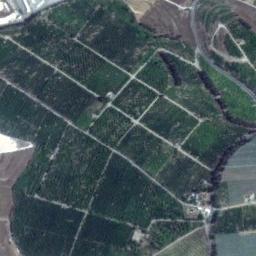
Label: rectangular_farmland